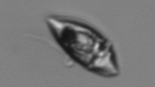
Label: Amphidinium